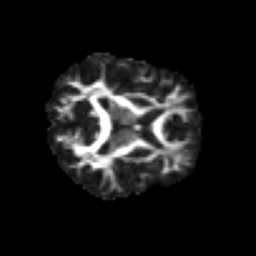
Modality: FA
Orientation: axial
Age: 53
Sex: female
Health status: ill
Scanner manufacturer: siemens
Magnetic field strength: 3 T
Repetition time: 8.7 s
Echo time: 0.11 s